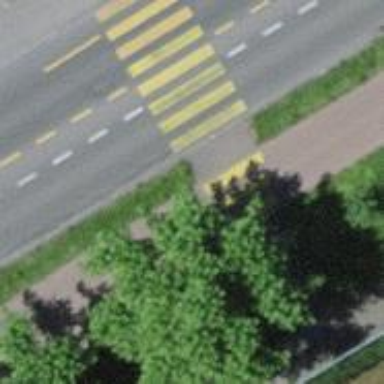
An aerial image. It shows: Uncontrolled zebra crossing with zebra markings.